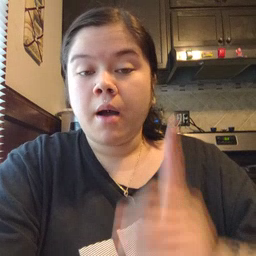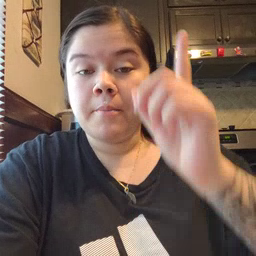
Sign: up